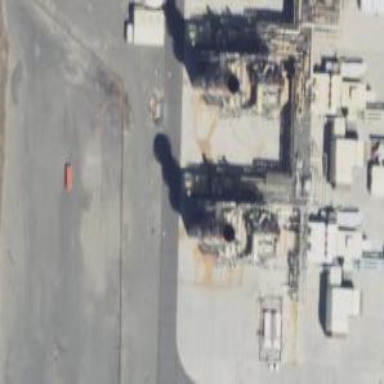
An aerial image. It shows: Gas turbine generator powered by gas.